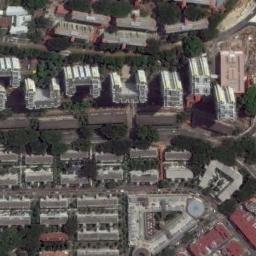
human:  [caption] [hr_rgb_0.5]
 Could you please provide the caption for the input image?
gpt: A commercial area has lots of buildings of different shapes .

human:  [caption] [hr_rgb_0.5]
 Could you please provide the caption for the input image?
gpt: The building is very high .

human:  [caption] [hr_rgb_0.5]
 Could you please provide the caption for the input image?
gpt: In a business district there are many tall buildings of different shapes and several roads with many cars and many trees .

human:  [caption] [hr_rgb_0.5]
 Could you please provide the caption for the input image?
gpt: The commercial area is consist of many buildings .

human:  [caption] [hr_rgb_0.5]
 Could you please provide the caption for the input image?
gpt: There are many green trees and some white buildings by the roadside on a commercial area .